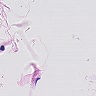
Metastatic tissue present: no